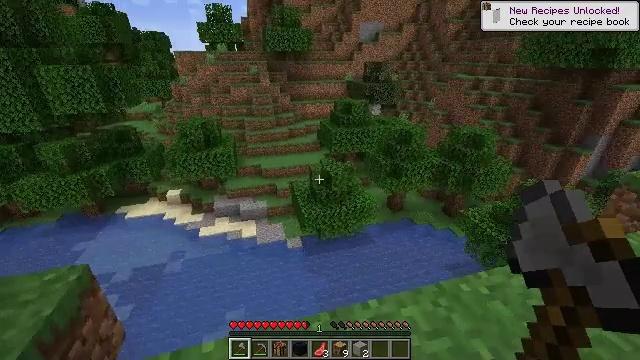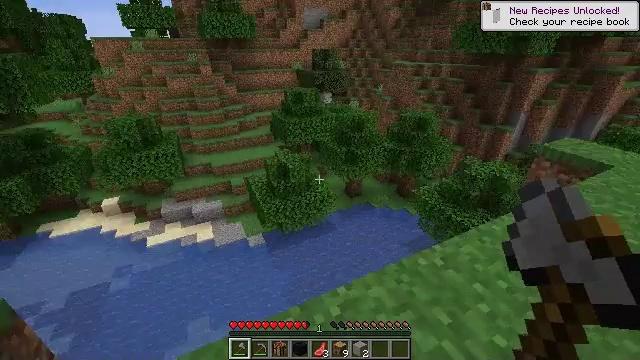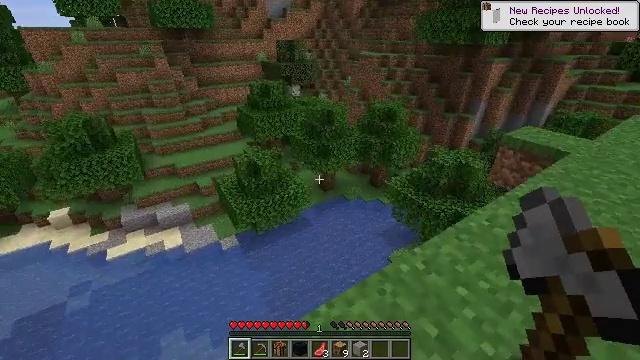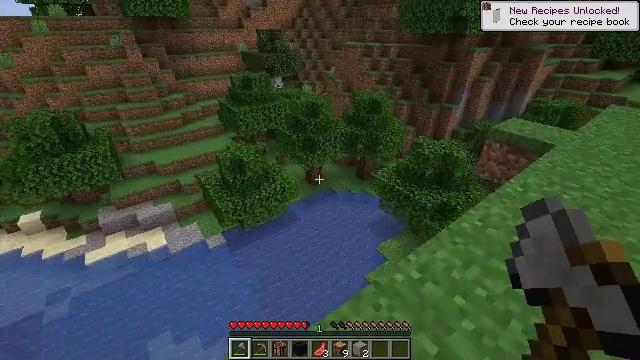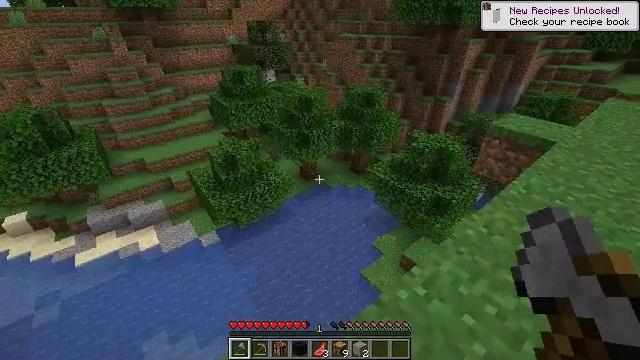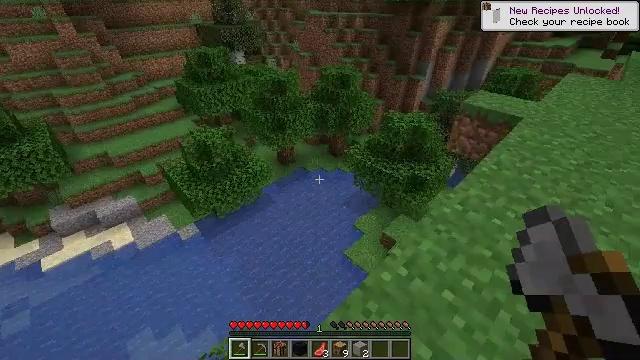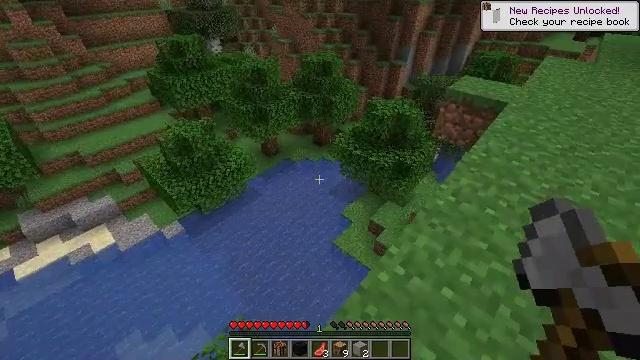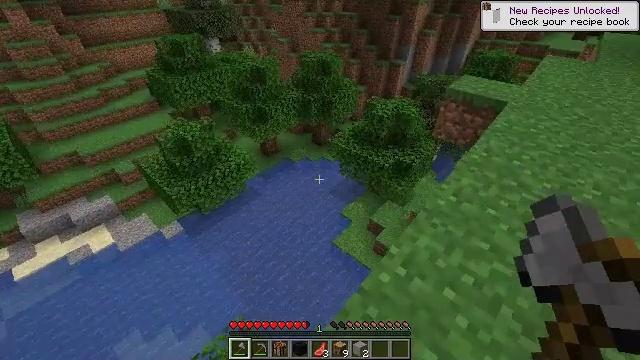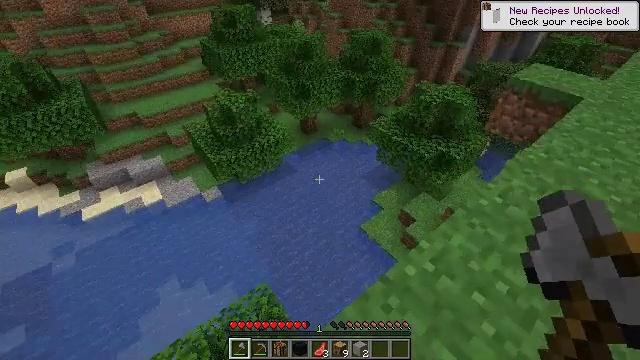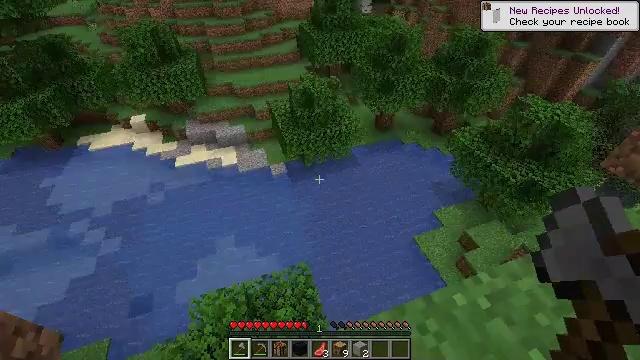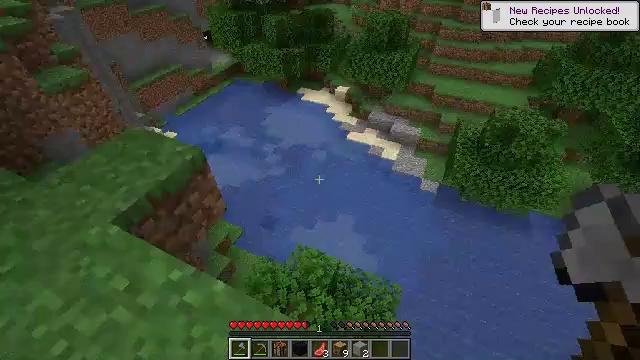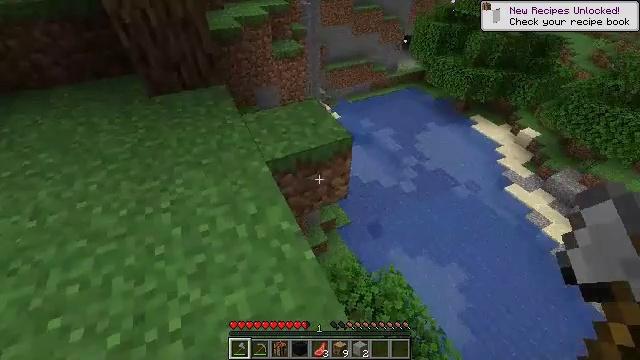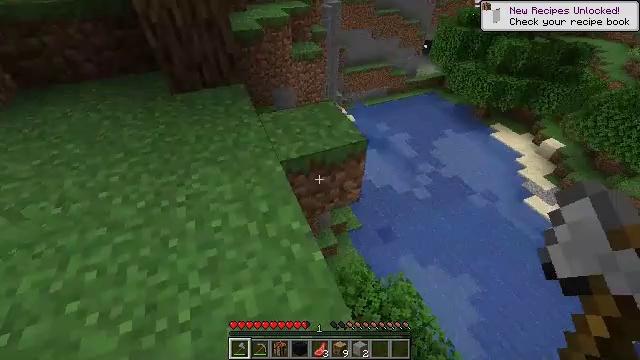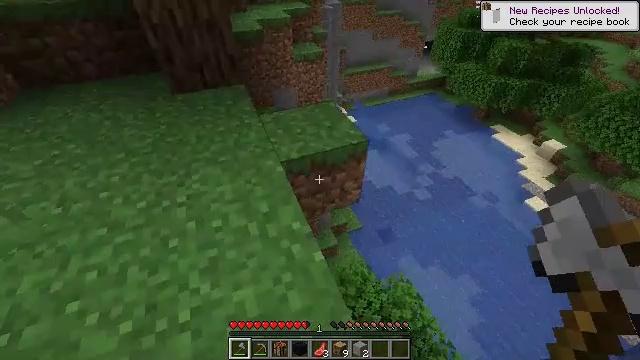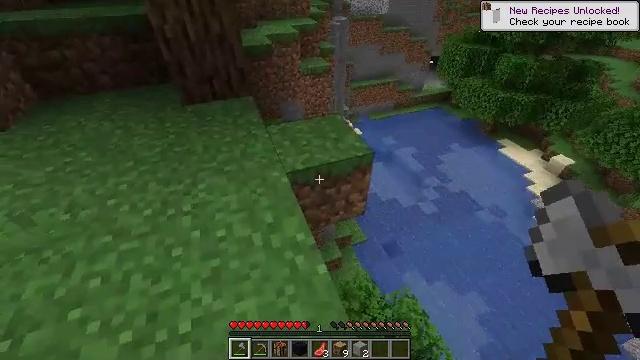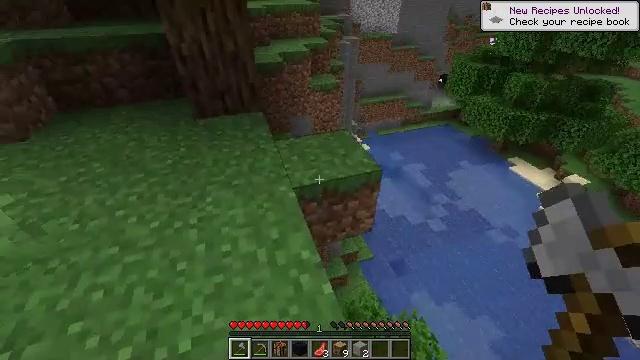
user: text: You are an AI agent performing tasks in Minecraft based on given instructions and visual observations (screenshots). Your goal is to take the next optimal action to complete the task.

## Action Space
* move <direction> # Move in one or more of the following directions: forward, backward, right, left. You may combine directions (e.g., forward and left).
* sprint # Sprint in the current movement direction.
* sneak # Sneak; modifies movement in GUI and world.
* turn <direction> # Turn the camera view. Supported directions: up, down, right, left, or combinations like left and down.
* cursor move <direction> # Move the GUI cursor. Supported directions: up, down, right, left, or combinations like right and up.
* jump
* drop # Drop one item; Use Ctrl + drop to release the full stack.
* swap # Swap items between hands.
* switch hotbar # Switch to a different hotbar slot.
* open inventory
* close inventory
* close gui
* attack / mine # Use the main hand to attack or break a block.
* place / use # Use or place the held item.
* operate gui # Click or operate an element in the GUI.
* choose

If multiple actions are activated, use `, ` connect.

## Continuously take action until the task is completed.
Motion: motion action
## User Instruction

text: Obtain a bee nest using a tool.
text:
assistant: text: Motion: move forward, turn right and down
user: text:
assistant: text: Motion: move forward, turn right and down
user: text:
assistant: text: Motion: move forward, turn right and down
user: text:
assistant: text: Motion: move forward, turn right and down
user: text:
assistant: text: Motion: turn right and down
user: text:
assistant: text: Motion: turn right and down
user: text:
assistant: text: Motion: no_op
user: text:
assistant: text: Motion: turn left and down
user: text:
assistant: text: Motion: turn left and down
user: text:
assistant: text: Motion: turn left
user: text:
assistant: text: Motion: turn left and up
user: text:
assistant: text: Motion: turn left
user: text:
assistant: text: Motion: no_op
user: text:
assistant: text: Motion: turn left and up
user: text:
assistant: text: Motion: move forward, turn left and up
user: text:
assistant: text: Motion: move forward, turn left and up
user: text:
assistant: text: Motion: move forward, turn left and up
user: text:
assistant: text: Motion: move forward, sprint, turn left and up
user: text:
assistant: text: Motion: move forward, sprint, turn up
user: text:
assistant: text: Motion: move forward, sprint, turn up
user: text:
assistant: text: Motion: move forward, sprint
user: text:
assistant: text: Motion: move forward, sprint
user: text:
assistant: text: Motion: move forward, sprint, turn left
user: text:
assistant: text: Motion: move forward, sprint, turn left
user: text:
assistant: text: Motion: move forward, sprint, turn left and up
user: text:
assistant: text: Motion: move forward, sprint, turn left and up
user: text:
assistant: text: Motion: move forward, sprint
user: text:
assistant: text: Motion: move forward
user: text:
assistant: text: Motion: move forward
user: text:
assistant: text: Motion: move forward, sprint